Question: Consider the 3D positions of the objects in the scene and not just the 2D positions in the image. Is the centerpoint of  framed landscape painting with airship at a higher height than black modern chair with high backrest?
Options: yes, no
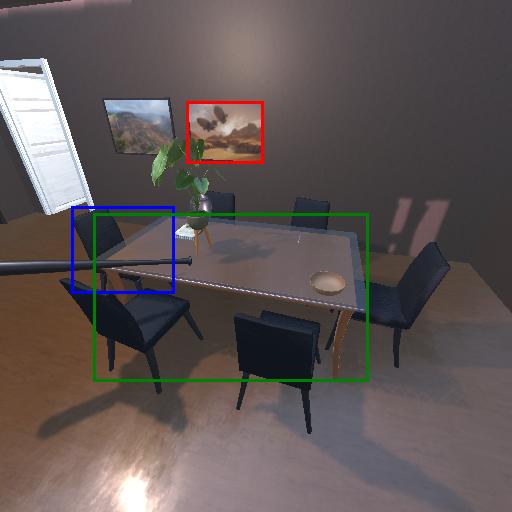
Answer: yes